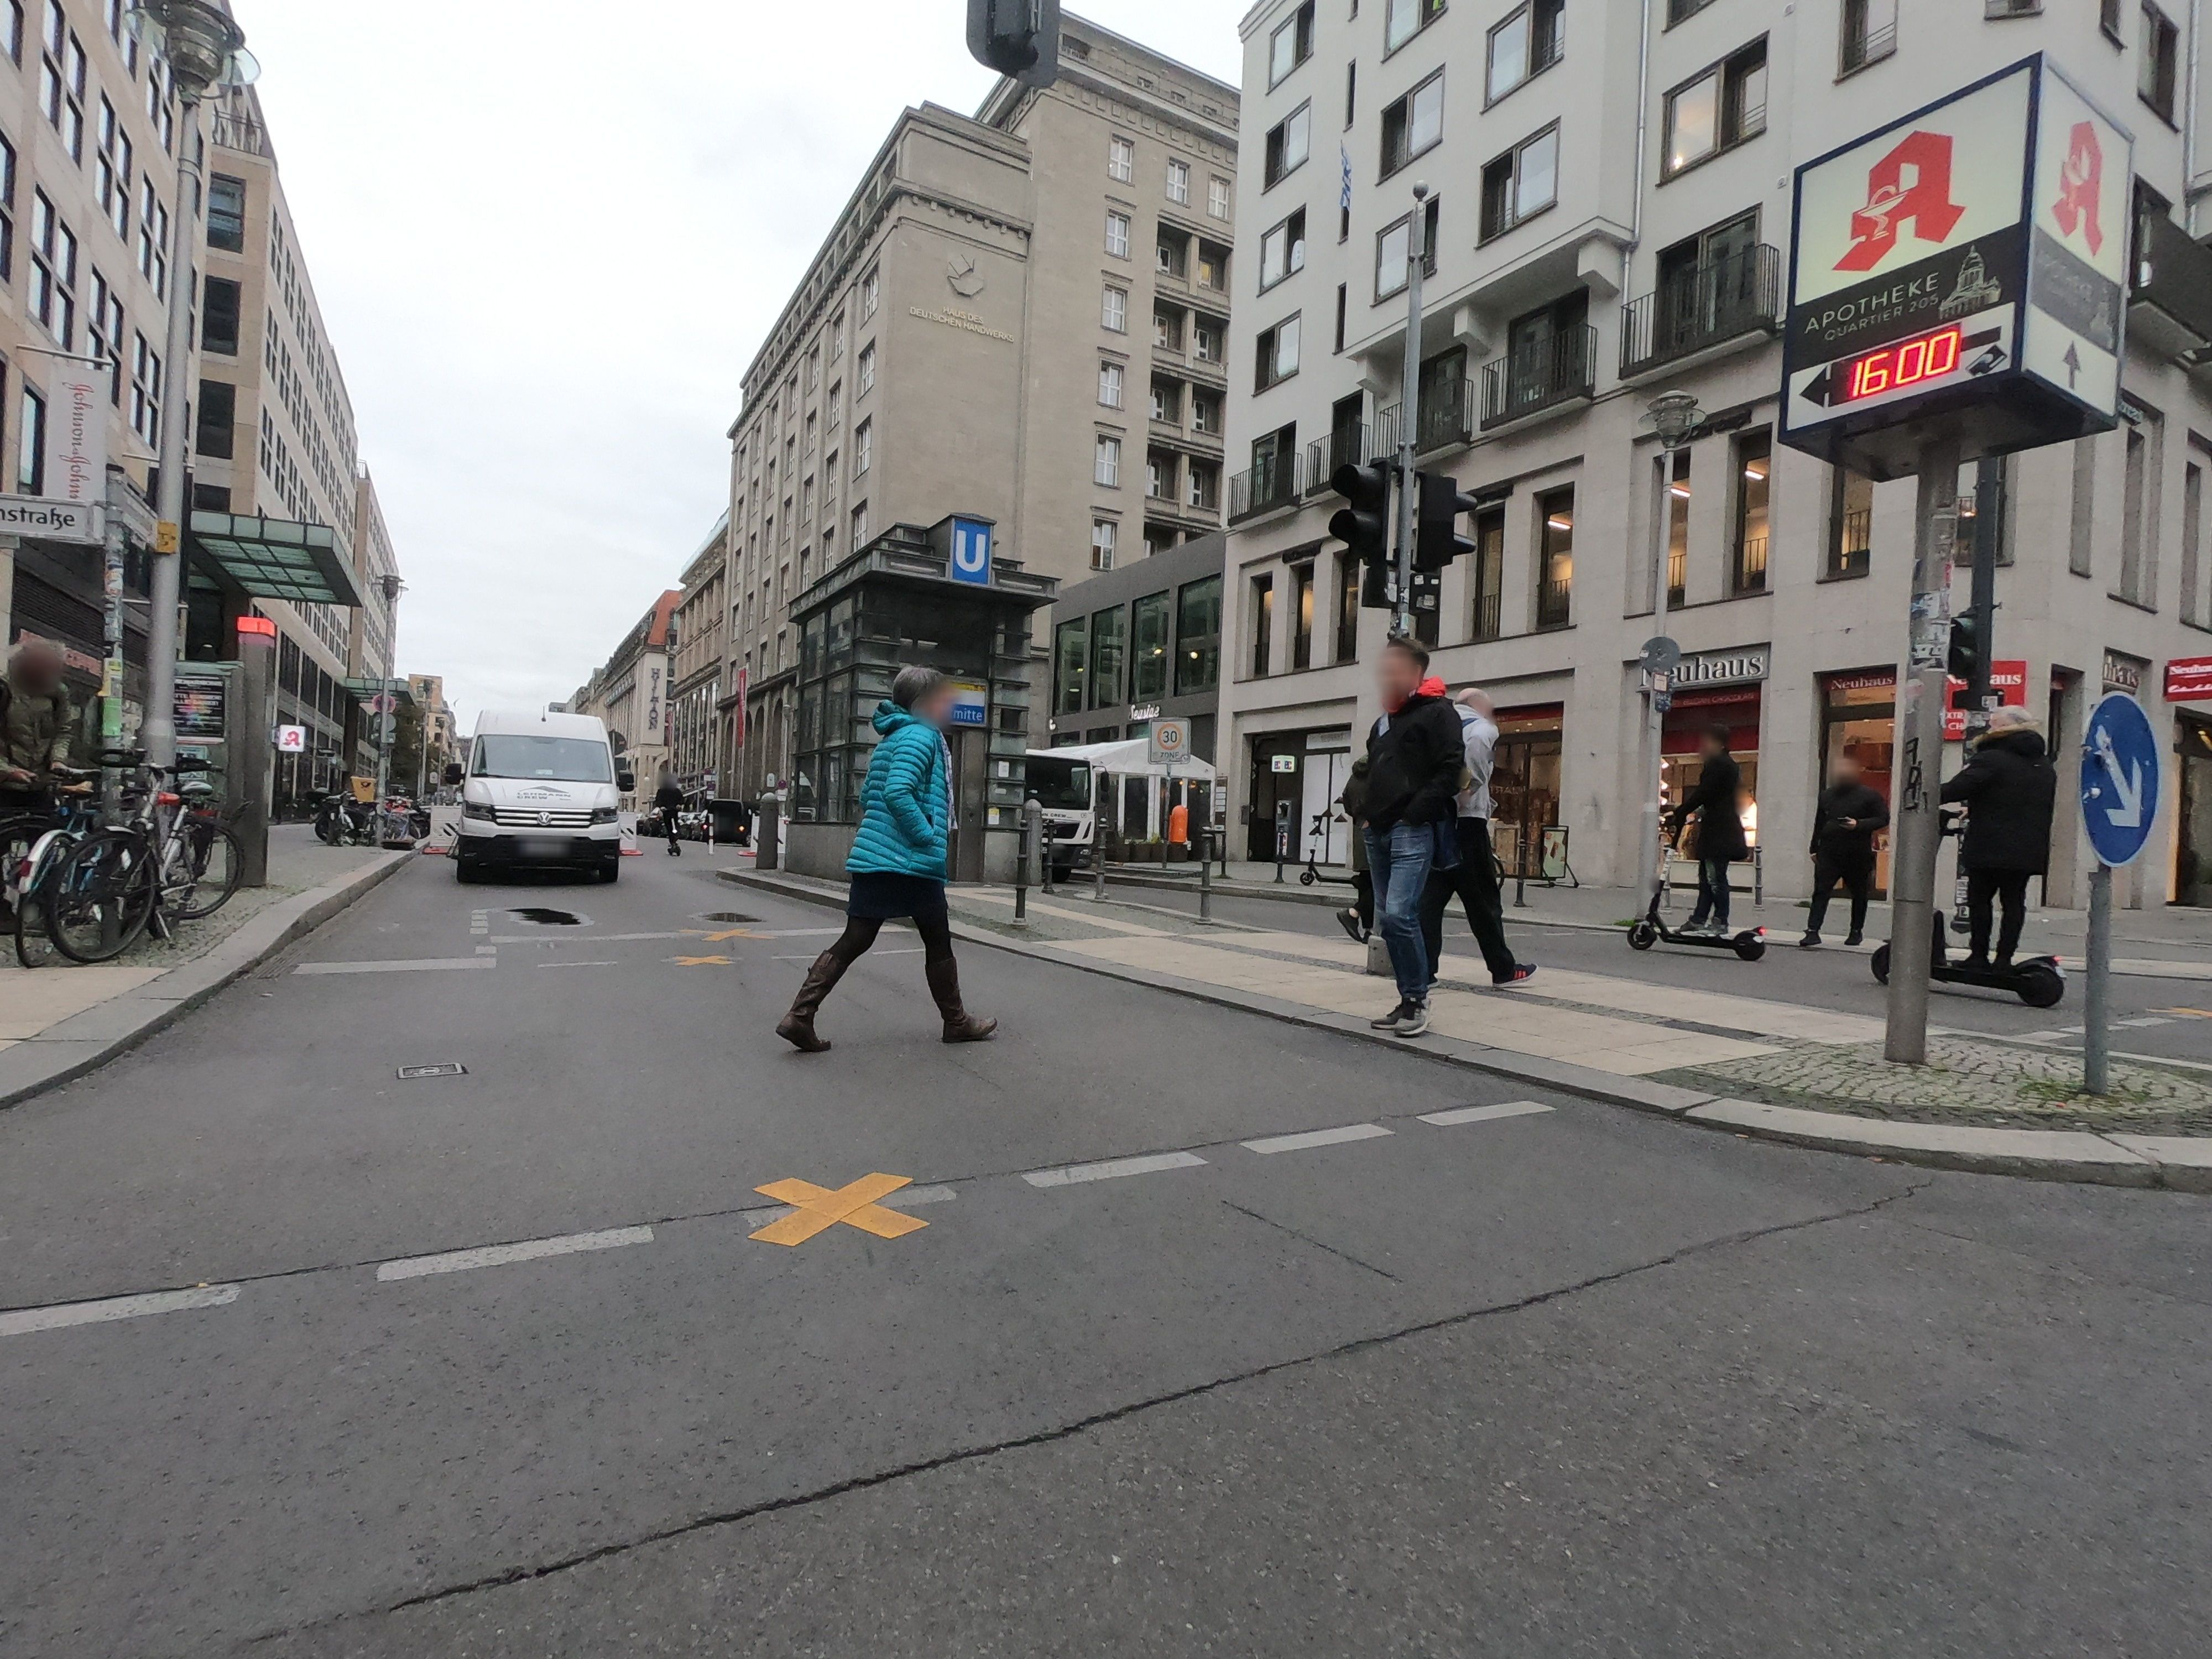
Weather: clear
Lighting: day
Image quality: good
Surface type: walking surface
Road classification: footway
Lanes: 1
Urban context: urban centre
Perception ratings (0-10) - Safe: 5.91, Lively: 9.19, Beautiful: 6.15, Boring: 0.94, Depressing: 7.18, Wealthy: 7.7